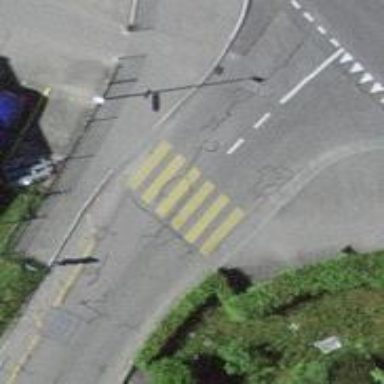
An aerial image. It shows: Uncontrolled zebra crossing on the road.